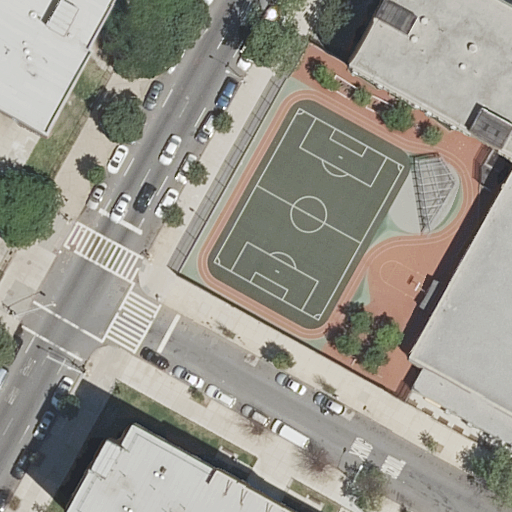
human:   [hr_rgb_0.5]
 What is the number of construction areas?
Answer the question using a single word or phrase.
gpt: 0

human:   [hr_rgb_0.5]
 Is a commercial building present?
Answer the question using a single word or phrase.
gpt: no

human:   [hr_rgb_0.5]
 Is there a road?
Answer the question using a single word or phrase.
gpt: yes

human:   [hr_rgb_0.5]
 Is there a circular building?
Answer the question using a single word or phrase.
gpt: no

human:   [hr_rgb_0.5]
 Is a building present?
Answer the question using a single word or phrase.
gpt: yes

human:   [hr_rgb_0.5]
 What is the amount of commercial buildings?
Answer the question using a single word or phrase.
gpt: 0

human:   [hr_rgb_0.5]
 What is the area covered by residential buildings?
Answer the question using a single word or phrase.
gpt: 1549m2

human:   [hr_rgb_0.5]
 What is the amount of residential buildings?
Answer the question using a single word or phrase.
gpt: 3

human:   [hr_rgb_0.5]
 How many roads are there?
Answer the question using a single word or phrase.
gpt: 4

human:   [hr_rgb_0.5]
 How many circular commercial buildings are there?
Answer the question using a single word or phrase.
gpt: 0

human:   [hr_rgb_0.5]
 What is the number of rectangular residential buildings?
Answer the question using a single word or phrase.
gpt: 2

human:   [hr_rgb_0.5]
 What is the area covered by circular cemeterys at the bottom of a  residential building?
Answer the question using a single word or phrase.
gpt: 0m2

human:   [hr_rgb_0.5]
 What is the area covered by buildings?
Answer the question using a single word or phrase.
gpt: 1549m2

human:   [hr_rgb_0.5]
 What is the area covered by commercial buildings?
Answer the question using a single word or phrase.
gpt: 0m2

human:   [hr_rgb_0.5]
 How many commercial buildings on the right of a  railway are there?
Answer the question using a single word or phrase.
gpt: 0

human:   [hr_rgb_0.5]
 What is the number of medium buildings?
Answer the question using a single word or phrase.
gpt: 2

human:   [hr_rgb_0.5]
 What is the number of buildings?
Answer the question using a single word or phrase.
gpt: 3

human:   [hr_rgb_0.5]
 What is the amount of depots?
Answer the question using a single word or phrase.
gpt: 0

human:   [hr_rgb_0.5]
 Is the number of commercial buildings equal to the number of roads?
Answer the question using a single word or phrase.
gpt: no

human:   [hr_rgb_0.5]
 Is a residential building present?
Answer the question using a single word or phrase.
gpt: yes

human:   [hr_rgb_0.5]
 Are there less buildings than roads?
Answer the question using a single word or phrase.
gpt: yes

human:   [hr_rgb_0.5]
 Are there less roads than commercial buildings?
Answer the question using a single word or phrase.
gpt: no

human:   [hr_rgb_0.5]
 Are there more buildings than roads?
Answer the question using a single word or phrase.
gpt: no

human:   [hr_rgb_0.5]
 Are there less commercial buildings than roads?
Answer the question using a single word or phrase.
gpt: yes

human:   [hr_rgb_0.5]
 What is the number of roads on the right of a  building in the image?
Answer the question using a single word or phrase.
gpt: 1

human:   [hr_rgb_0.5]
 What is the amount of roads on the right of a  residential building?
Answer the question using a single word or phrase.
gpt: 1

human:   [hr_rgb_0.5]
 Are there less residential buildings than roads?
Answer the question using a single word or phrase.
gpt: yes

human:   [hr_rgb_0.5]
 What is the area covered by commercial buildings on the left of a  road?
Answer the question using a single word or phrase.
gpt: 0m2

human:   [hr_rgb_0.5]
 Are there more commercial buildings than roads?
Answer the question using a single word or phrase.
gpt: no

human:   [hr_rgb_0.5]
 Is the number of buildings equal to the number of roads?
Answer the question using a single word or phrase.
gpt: no

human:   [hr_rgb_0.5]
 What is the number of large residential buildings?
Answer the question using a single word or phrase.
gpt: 1

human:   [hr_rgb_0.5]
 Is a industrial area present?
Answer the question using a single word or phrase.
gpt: no

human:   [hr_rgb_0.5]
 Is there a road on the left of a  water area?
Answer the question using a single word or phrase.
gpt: no

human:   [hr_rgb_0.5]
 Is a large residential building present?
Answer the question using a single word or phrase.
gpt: yes

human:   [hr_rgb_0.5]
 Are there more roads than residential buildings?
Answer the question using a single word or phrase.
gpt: yes

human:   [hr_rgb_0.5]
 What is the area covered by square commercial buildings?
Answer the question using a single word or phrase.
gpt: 0m2

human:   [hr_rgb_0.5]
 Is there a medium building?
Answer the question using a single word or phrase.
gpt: yes

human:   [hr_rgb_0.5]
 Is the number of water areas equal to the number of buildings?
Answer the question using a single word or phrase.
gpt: no

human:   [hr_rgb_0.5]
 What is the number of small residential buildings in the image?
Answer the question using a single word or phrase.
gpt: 0

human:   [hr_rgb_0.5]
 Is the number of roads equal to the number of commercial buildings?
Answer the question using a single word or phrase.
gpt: no

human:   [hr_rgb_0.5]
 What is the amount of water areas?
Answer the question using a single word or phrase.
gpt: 0

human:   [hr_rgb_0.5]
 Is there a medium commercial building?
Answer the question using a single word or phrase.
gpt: no

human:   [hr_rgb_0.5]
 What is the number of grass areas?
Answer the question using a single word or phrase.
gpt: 0

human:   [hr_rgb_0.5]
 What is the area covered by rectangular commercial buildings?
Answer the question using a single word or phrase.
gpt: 0m2

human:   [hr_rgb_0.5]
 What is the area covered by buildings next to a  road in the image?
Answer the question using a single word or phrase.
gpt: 1549m2

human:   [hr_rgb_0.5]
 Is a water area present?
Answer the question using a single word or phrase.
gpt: no

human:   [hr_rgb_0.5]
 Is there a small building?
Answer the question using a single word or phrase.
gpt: no

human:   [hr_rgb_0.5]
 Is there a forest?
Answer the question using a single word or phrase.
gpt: no

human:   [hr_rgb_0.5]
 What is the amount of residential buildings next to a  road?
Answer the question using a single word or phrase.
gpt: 3

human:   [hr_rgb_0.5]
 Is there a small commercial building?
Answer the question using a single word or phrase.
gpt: no

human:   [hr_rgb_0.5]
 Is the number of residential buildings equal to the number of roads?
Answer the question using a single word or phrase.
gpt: no

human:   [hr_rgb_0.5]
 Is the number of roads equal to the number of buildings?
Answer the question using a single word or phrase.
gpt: no

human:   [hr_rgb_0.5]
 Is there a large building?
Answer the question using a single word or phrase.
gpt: yes

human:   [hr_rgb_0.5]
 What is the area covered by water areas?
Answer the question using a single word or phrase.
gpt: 0m2

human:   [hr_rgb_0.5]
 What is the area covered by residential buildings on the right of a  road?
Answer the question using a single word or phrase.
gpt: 508m2

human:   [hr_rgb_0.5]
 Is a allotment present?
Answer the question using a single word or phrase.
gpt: no

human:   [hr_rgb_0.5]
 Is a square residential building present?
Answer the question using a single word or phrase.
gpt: no

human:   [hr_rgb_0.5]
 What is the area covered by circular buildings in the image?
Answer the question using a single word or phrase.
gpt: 0m2

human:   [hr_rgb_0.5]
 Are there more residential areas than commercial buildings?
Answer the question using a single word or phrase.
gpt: no

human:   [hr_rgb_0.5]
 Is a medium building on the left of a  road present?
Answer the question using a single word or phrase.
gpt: yes

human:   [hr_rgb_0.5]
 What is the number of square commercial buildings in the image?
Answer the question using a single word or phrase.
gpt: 0

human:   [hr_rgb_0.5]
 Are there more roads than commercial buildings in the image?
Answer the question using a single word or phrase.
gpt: yes

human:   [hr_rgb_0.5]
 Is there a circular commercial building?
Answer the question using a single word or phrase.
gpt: no

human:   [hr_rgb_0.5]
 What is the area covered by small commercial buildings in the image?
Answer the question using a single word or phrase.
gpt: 0m2